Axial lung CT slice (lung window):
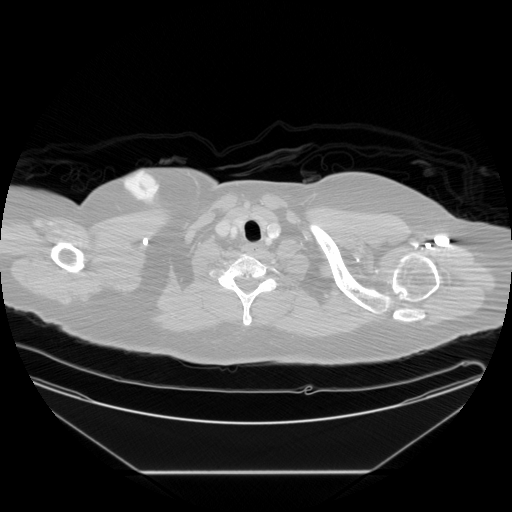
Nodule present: no